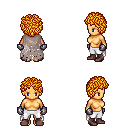
a pixel art fantasy rpg character, female body template, human, tanned skin, gray tattered cape, white pants, light blonde curly afro hairstyle, metal gloves, maroon shoes, four views (front, back, left, right), 2x2 character sprite sheet, small pixel art, hard edges, no anti-aliasing